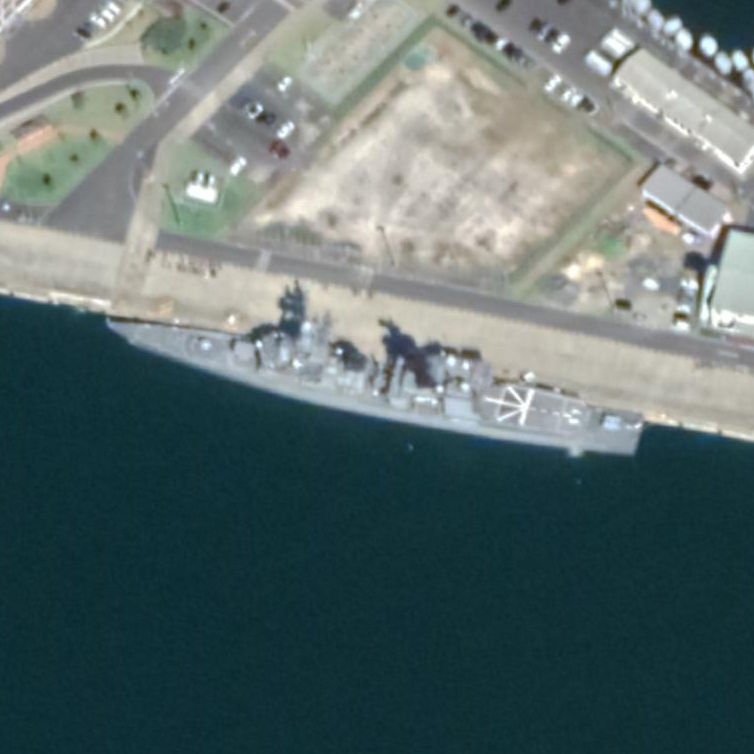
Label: cruiser